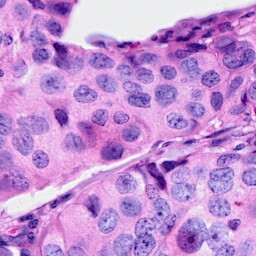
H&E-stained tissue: Breast